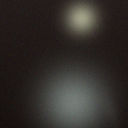
Screen state: off